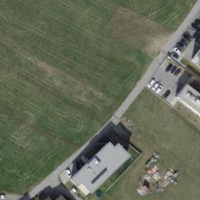
EUNIS habitat code: 55
Species observed at this site:
Corvus corone
Cyanistes caeruleus
Turdus philomelos
Parus major
Troglodytes troglodytes
Erithacus rubecula
Dendrocopos major
Sitta europaea
Garrulus glandarius
Fringilla coelebs
Passer italiae
Buteo buteo
Corvus corax
Turdus merula